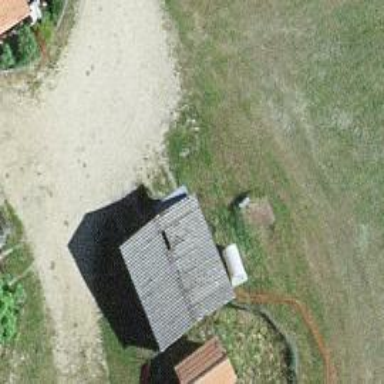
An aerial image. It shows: Garage building.